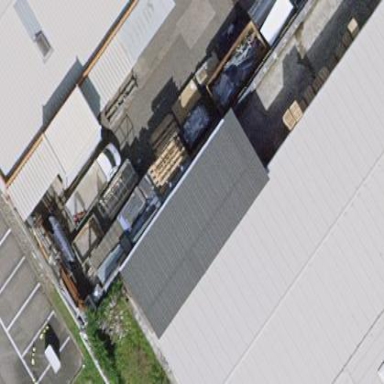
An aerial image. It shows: View of roof of building.